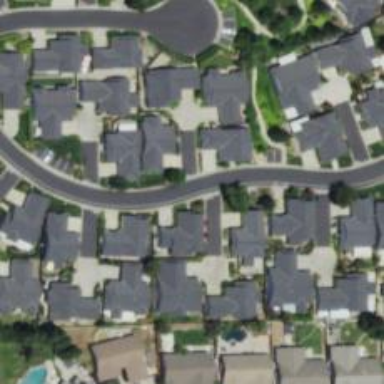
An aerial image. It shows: Living street.